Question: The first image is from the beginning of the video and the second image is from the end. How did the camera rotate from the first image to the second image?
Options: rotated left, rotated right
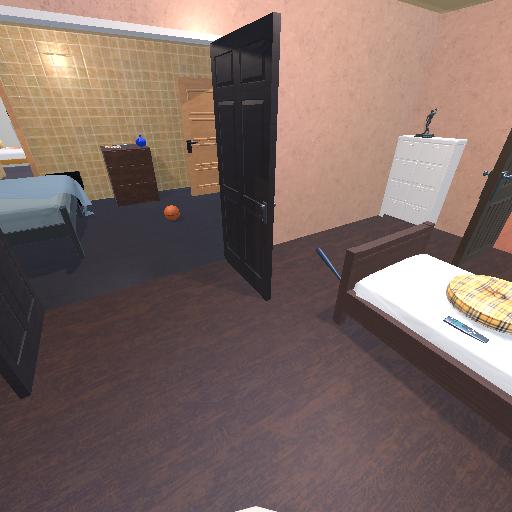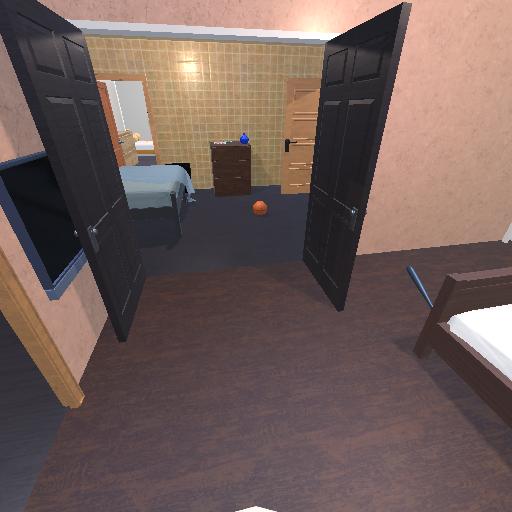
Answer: rotated left